Field crop: tomato
Growth stage: 1
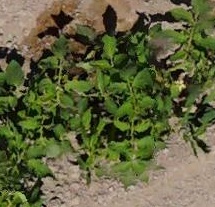
Species: tomato